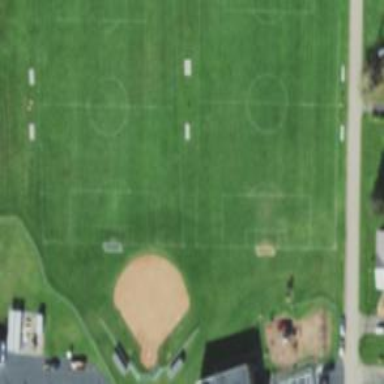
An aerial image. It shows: Soccer pitch for leisureland activities.